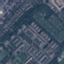
Label: Residential